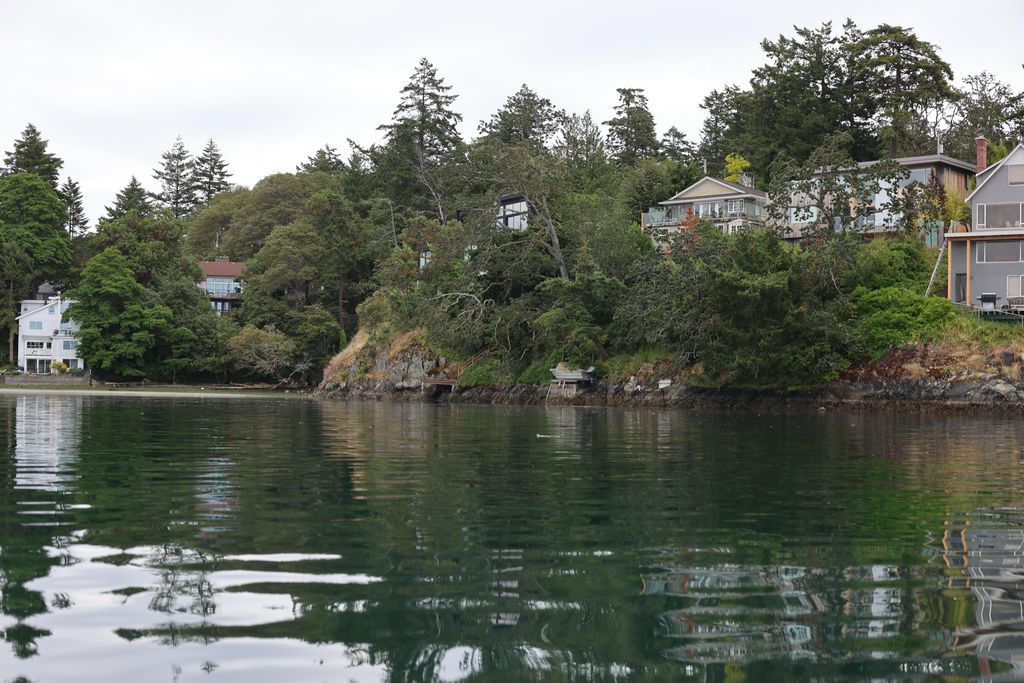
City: victoria